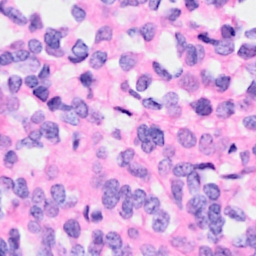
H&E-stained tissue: Breast